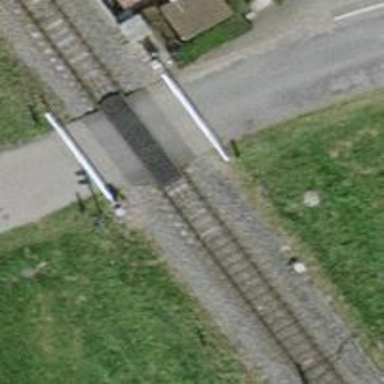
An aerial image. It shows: Level crossing along the railway.